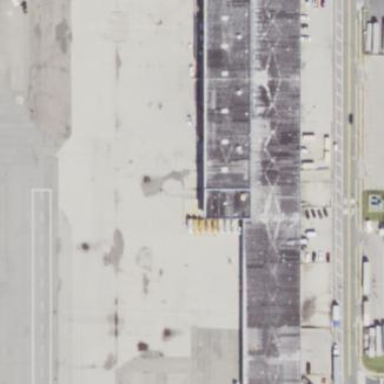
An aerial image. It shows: Apron at the airport.